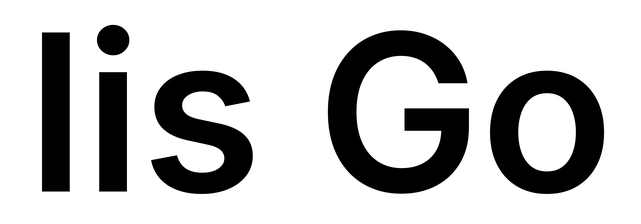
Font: Inter_SemiBold